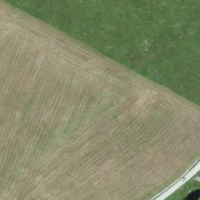
EUNIS habitat code: 26
Species observed at this site:
Aglais urticae
Cupido minimus